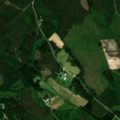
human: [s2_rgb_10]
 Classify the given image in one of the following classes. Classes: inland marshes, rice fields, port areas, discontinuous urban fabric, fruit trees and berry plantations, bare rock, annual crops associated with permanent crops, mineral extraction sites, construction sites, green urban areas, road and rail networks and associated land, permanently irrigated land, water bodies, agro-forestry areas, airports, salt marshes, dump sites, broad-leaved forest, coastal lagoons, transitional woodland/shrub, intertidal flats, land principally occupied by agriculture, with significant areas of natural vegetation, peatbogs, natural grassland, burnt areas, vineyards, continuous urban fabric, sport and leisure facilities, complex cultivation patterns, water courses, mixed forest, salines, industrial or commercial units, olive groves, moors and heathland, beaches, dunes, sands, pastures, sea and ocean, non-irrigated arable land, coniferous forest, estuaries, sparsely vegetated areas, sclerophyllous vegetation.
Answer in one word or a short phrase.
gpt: non-irrigated arable land, coniferous forest, transitional woodland/shrub